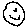
Label: smiley face